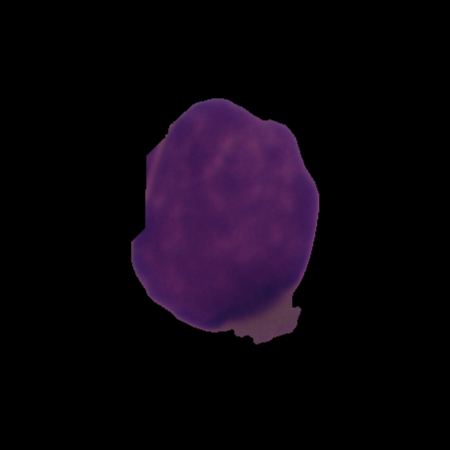
Label: cancer